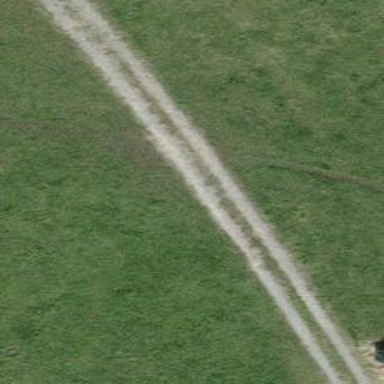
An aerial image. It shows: Gravel track.